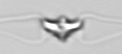
Label: Chaetoceros_didymus